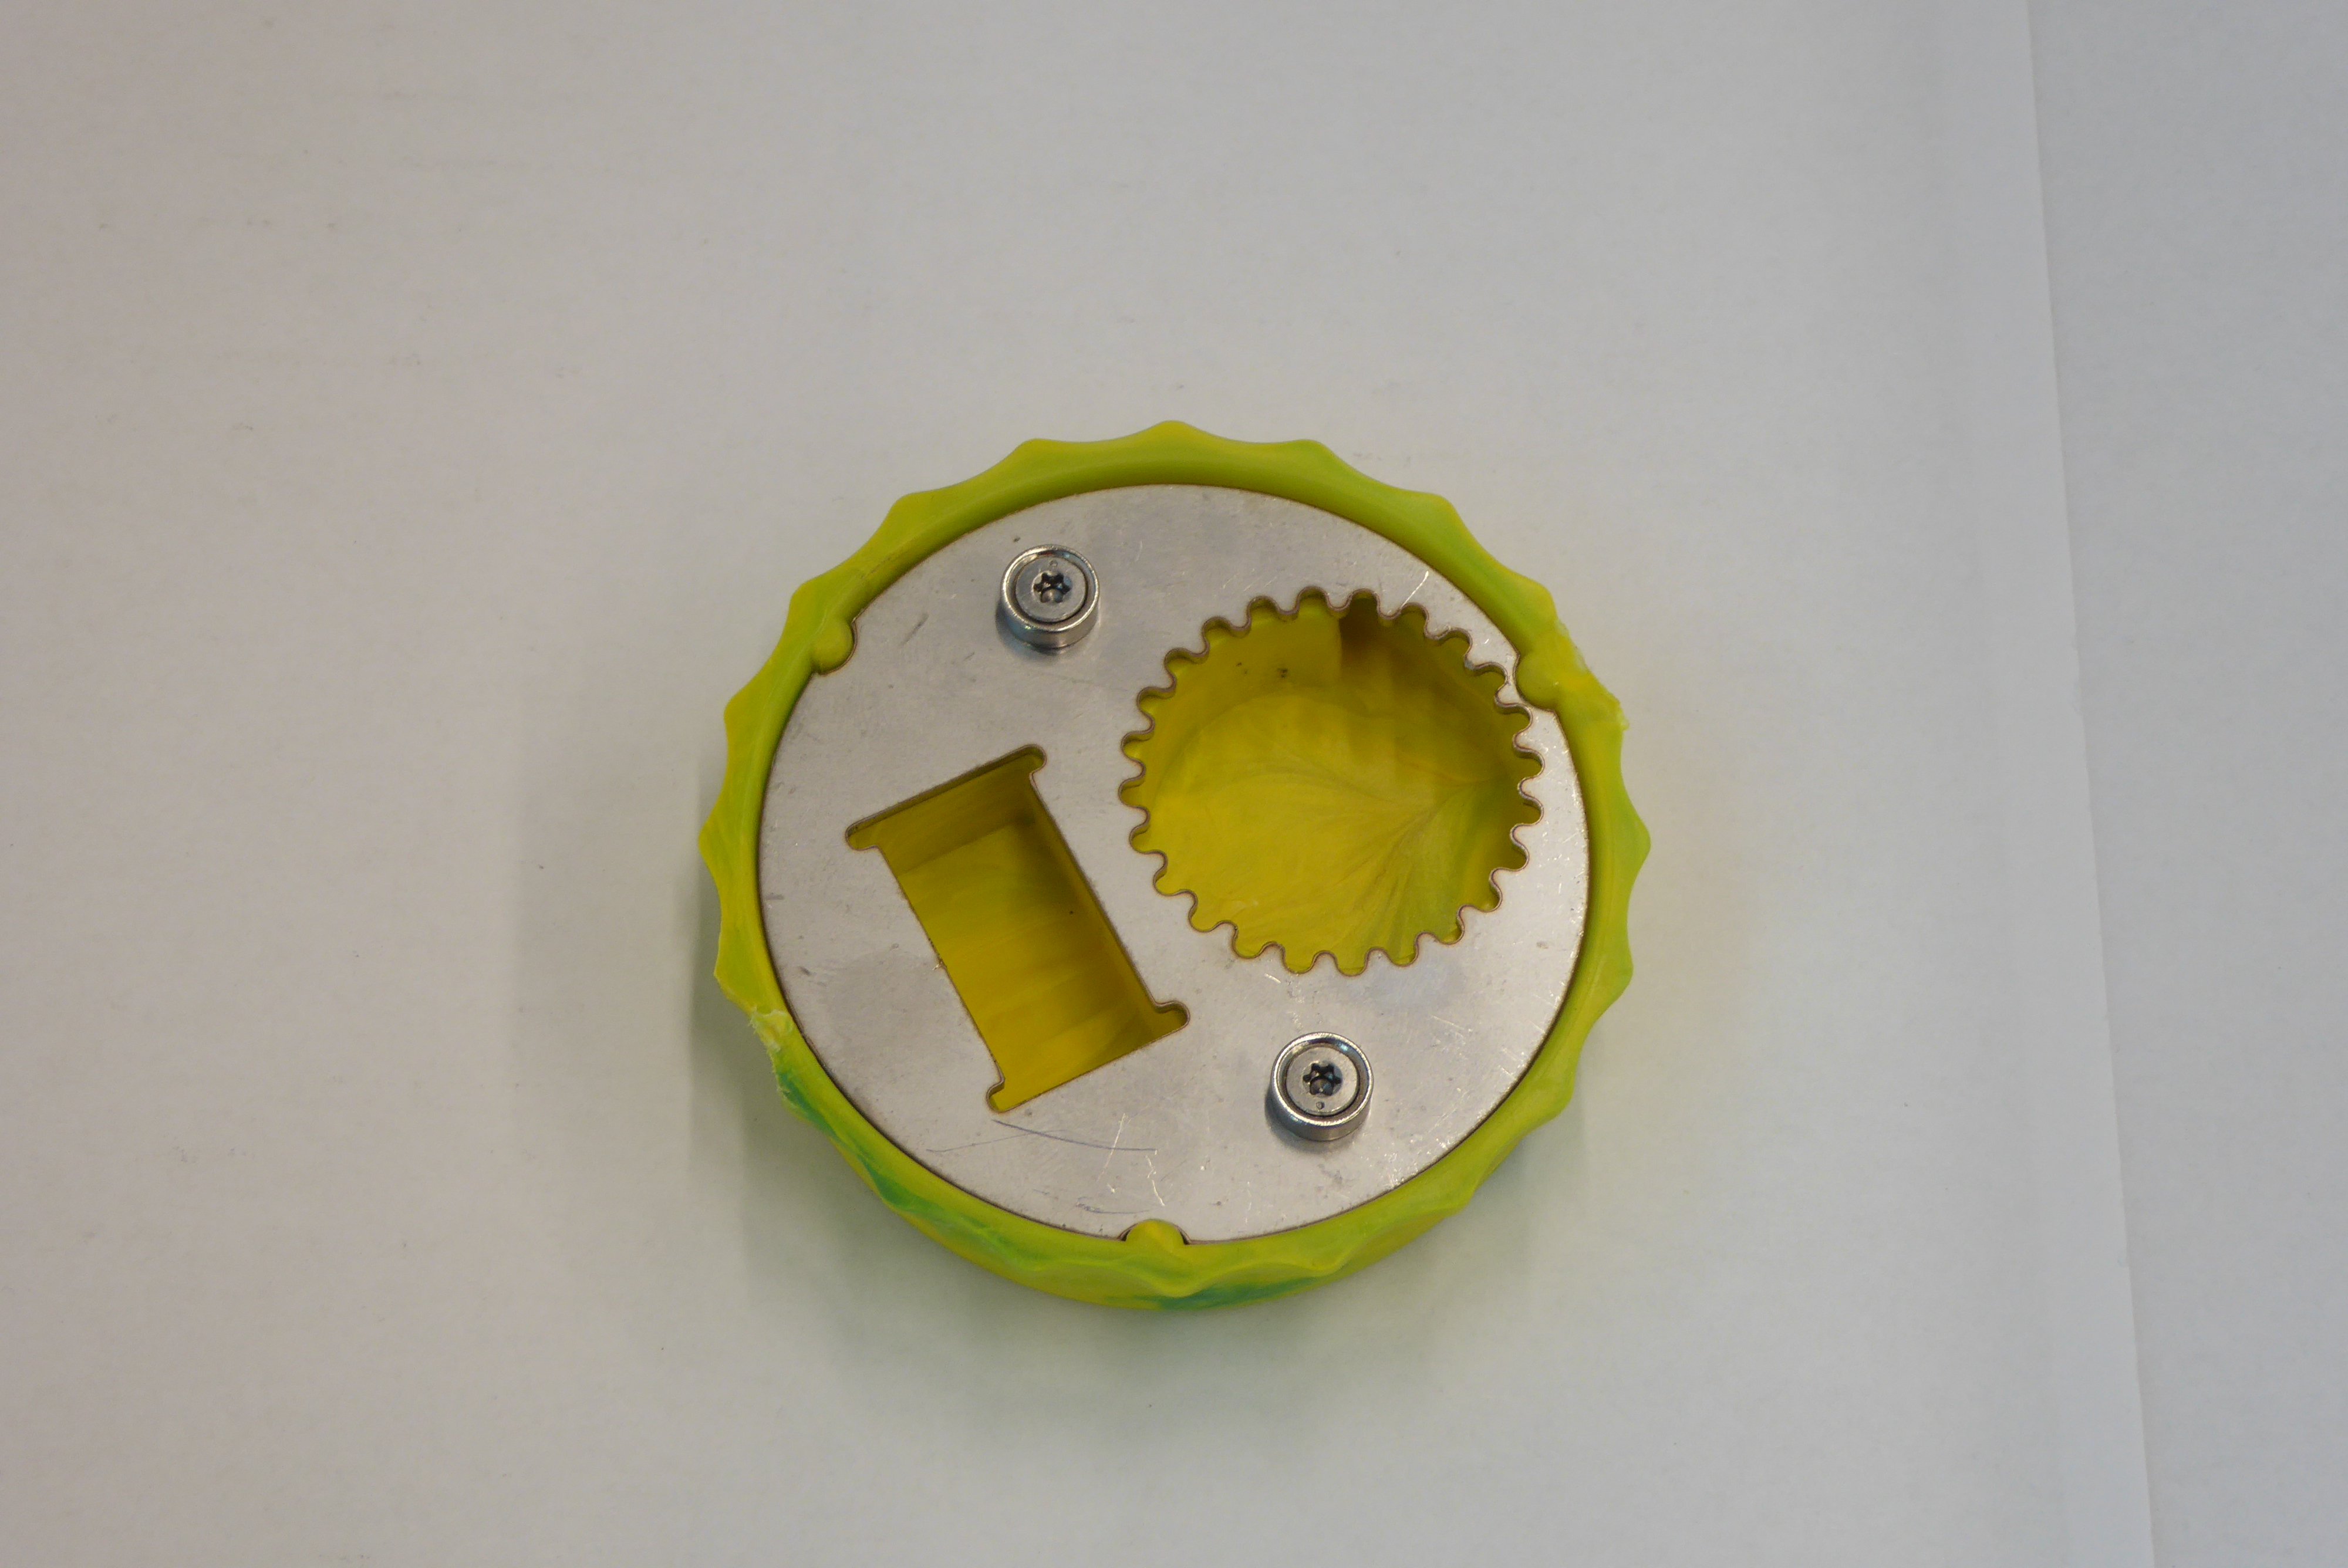
Label: Bottle Opener